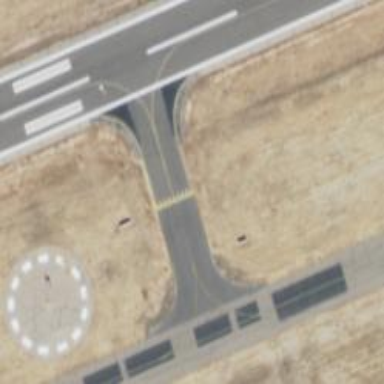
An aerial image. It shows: Image of taxiway at airport.